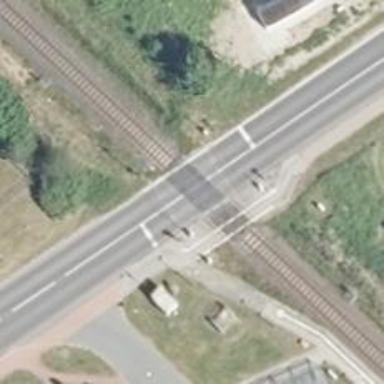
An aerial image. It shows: Railway level crossing.